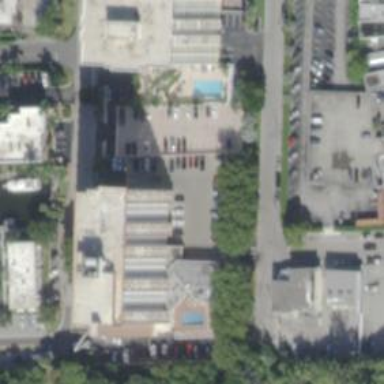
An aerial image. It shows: Hotel building.